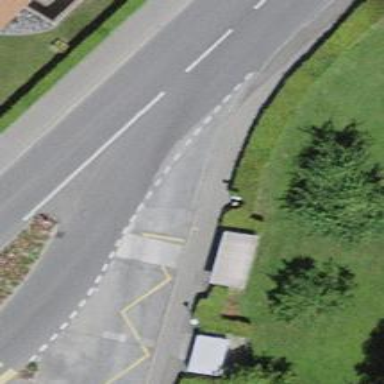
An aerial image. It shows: Bus stop with shelter. It is platform for public transport.